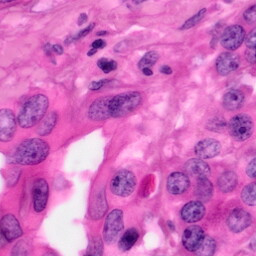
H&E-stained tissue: Pancreatic